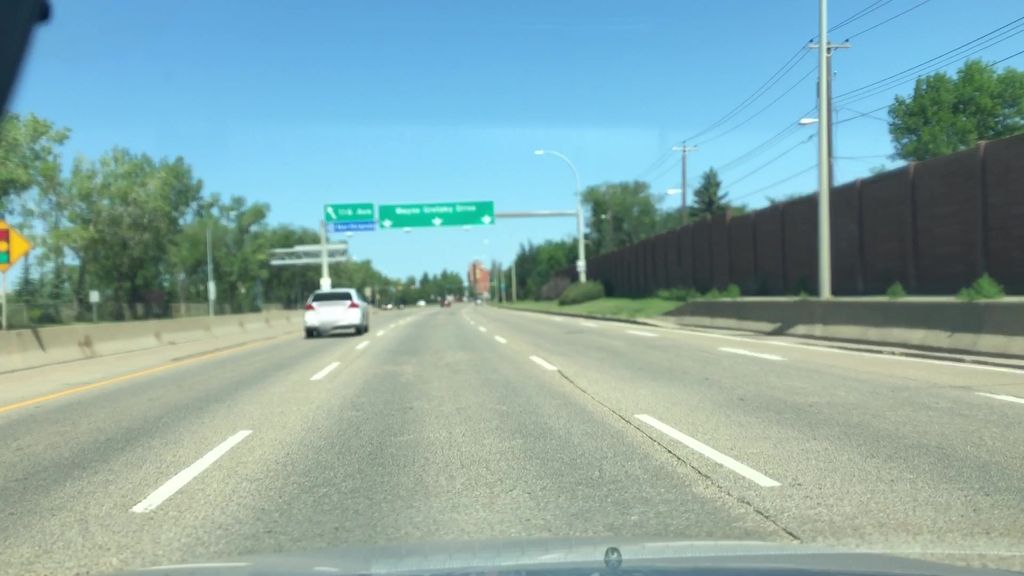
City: edmonton